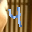
Label: 4